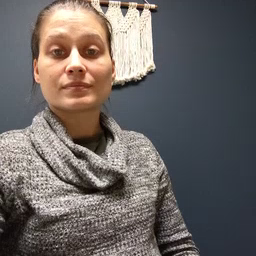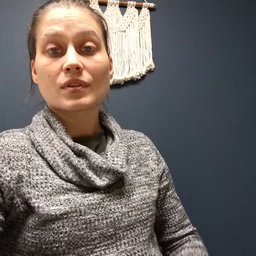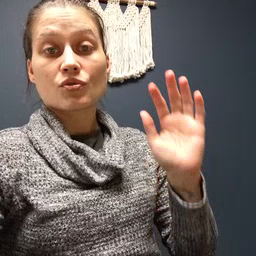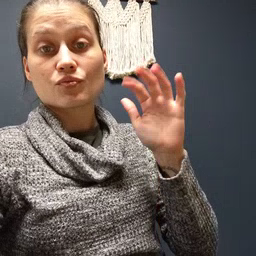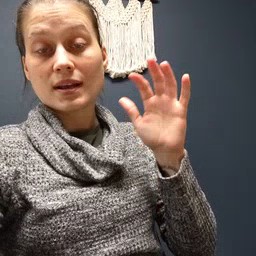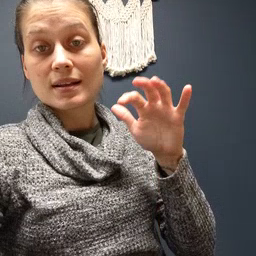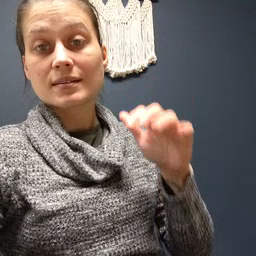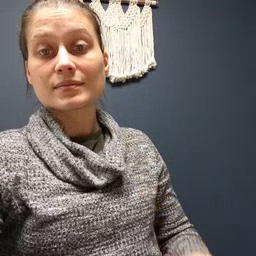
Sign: rain